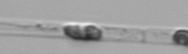
Label: Dactyliosolen_blavyanus